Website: home-depot
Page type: billing-address
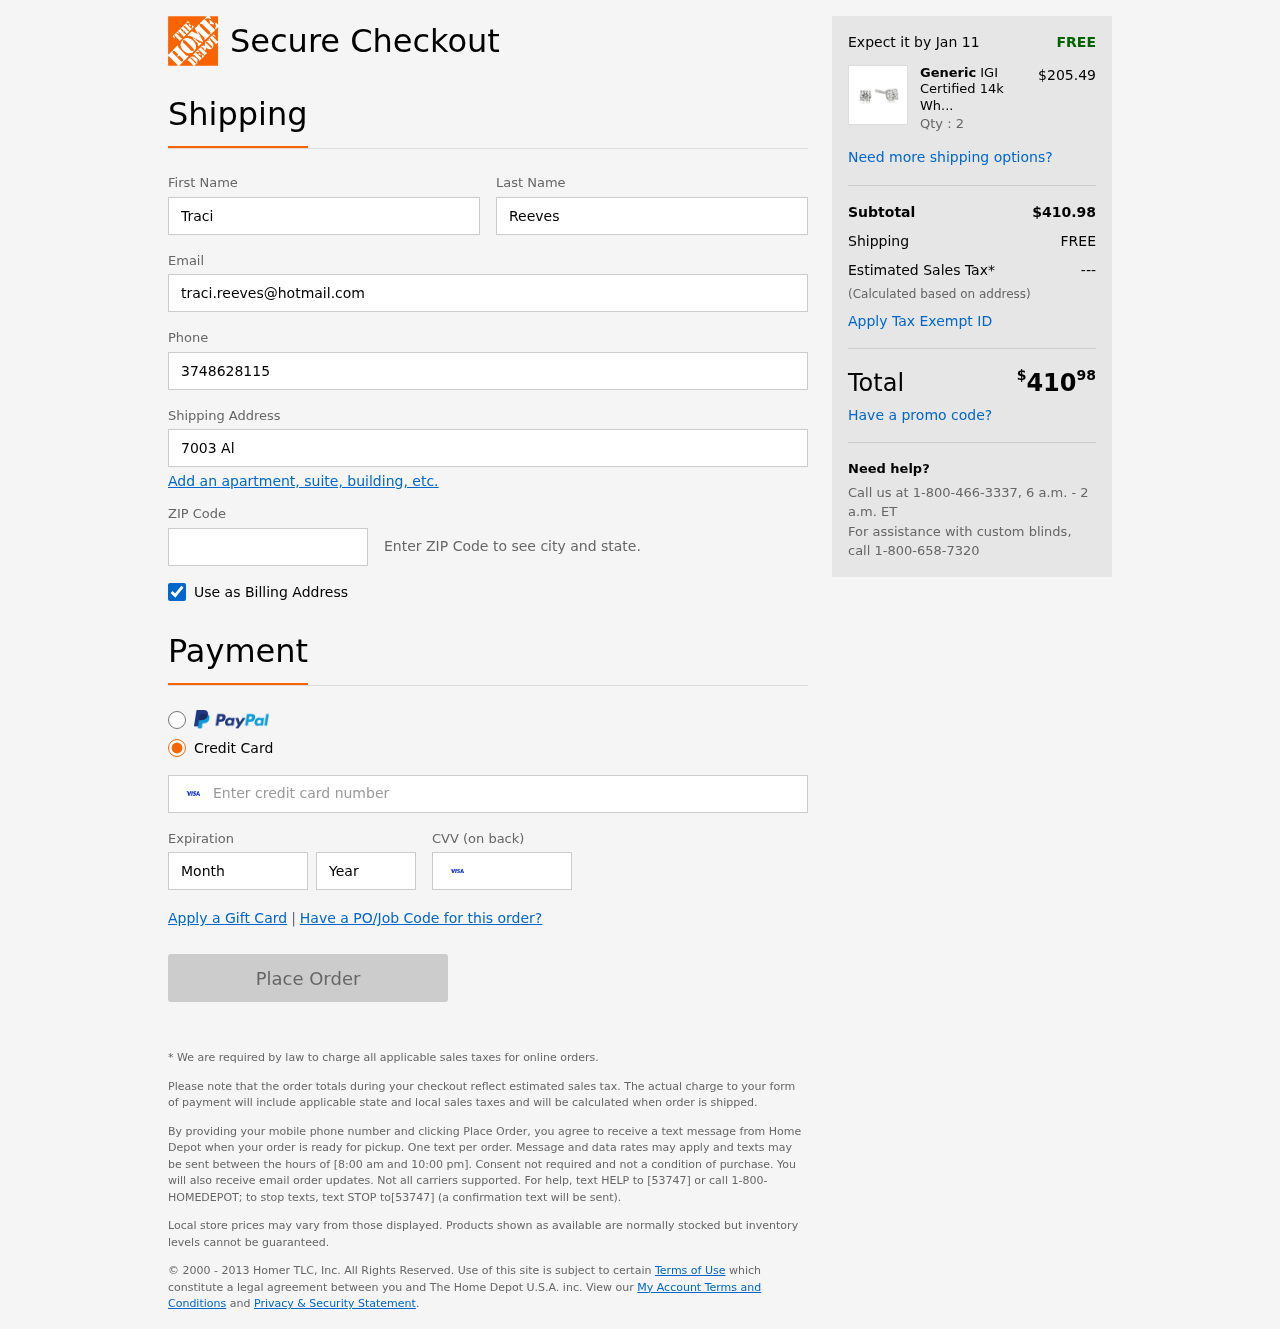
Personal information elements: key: PII_FIRSTNAME
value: Traci
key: PII_LASTNAME
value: Reeves
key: PII_EMAIL
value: traci.reeves@hotmail.com
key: PII_PHONE
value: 3748628115
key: PII_STREET
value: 7003 Alyssa Mission
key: PII_POSTCODE
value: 46483
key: PII_CARD_NUMBER
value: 4749 2513 0473 1695
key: PII_CARD_EXPIRY_MONTH
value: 02
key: PII_CARD_CVV
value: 481
Product elements: key: PRODUCT1_BRAND
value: Generic
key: PRODUCT1_NAME
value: IGI Certified 14k White Gold Round-Cut Diamond Studs (1/4 cttw, H-I Color, I1 Clarity)
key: PRODUCT1_PRICE
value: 205.49
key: PRODUCT1_QUANTITY
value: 2
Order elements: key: ORDER_DELIVERY_DATE
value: Jan 11
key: ORDER_SUBTOTAL
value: $410.98
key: ORDER_SHIPPING_COST
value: FREE
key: ORDER_TAX
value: ---
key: ORDER_TOTAL2
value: $41098